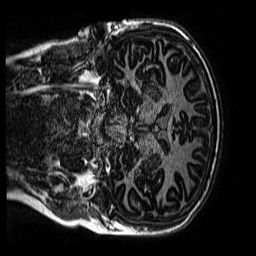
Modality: MP2RAGE
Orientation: coronal
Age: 13
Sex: female
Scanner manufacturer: siemens
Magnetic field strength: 3 T
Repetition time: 4 s
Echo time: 0.00299 s